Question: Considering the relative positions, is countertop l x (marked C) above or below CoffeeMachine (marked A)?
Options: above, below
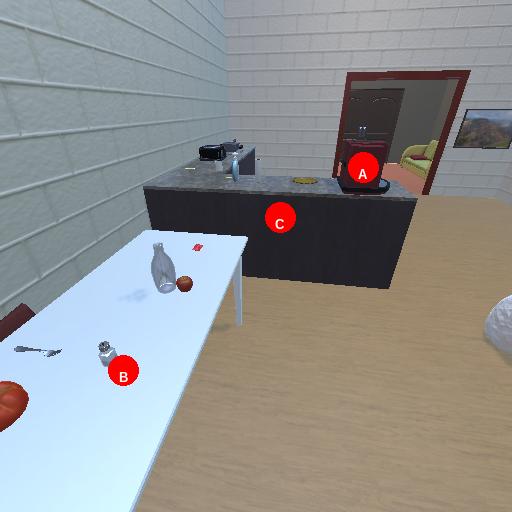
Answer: above